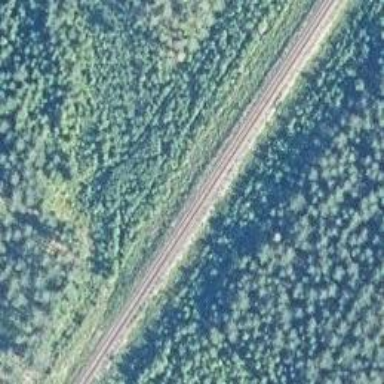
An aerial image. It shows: Continuous railway track.